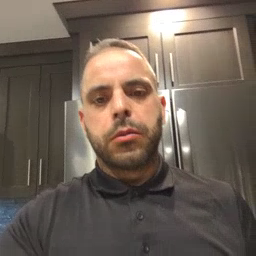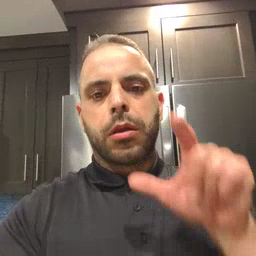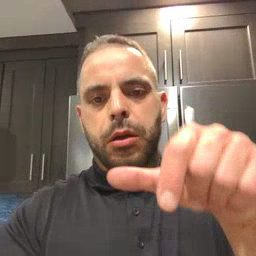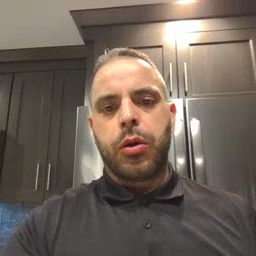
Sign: later